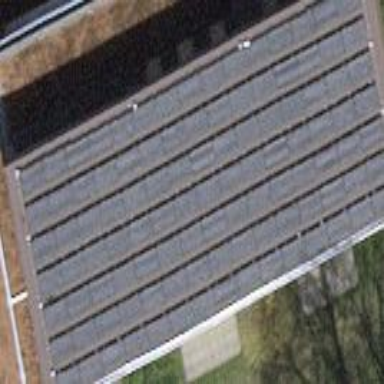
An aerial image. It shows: Solar power generator using photovoltaic panels.